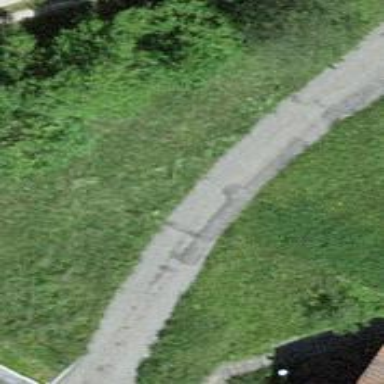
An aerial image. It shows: Service road with asphalt surface and no sidewalk.